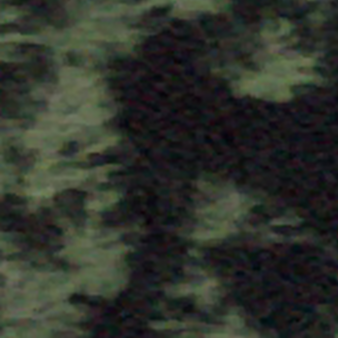
Label: other